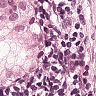
Metastatic tissue present: yes